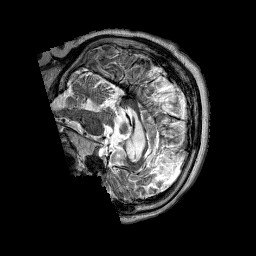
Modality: T2w
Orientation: sagittal
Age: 55
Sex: female
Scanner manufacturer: siemens
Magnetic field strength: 3 T
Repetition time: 3.2 s
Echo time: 0.213 s